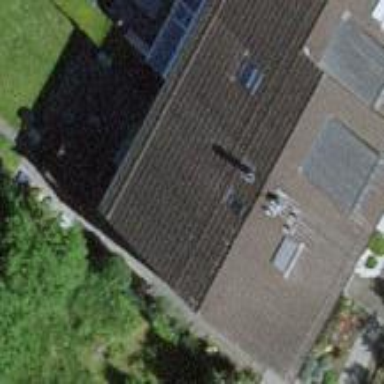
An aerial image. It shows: Terrace building.